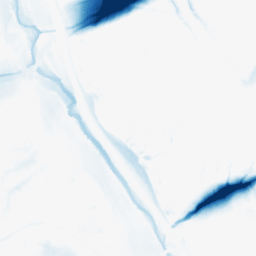
Category: morphological
Decomposition family: morphological_ellipse
Decomposition parameters: operation: closing
width: 50
height: 30
Upsampling method: bicubic
Upsampling parameters: scale: 8
Upsampling scale: 8